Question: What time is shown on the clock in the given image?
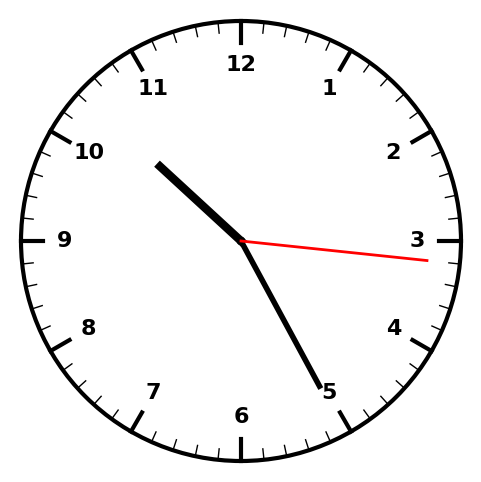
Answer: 10:25:16